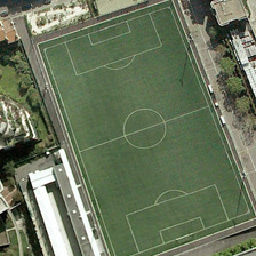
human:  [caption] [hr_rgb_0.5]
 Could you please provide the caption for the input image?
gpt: The playground is between the two teaching buildings.

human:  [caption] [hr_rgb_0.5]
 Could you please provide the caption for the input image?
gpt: The playground is between two educational buildings.

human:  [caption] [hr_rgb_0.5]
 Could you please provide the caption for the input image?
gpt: The playground is between two building buildings.

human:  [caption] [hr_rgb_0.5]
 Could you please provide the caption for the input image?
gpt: this soccer playground lies in the middle of buildings and a road .

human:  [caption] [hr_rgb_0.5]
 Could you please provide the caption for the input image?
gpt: we can see a football field near some buildings .